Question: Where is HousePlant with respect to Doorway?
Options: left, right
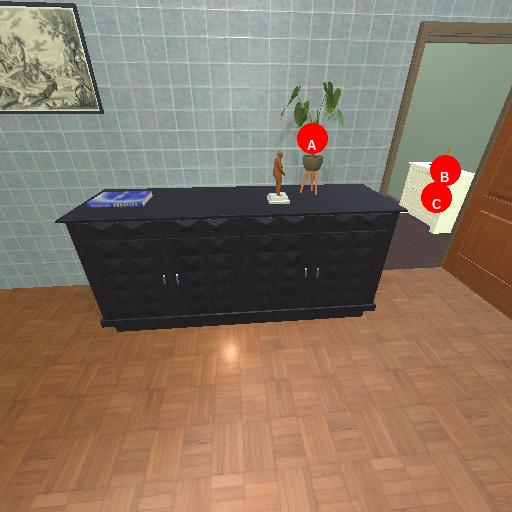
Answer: left